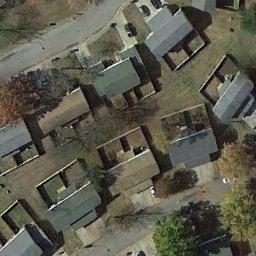
Label: residential